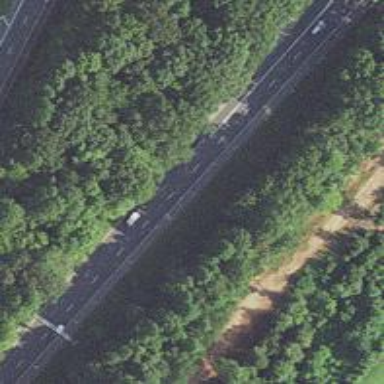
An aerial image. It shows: Motorway junction.